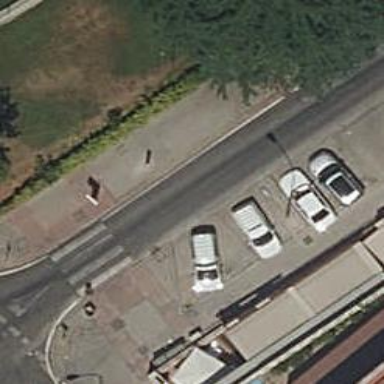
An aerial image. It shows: Public transport stop position.